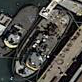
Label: civil